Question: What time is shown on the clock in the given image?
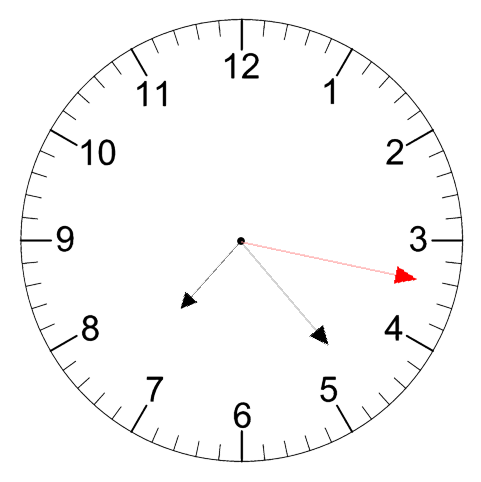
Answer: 07:23:17